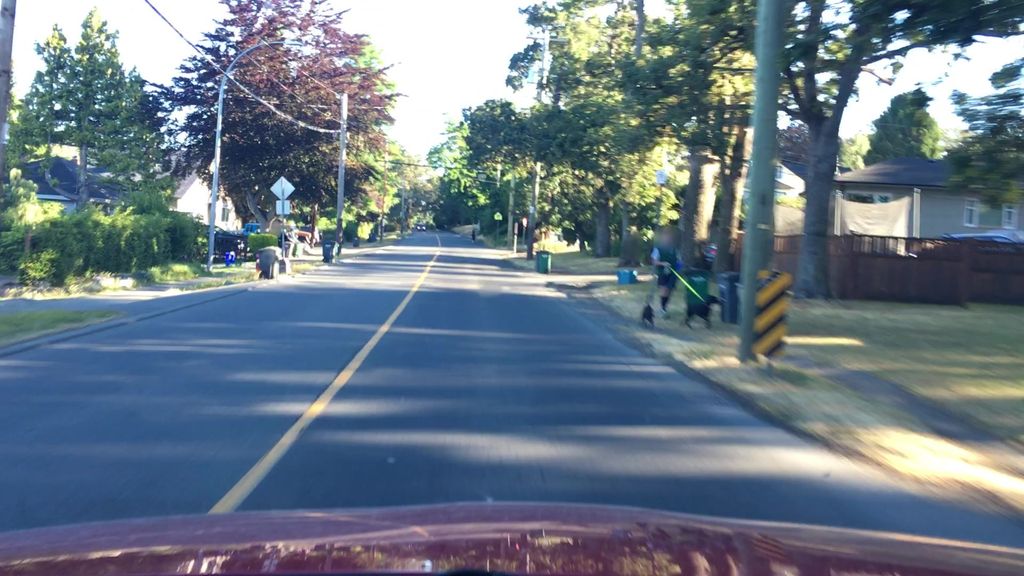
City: victoria